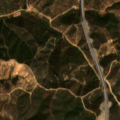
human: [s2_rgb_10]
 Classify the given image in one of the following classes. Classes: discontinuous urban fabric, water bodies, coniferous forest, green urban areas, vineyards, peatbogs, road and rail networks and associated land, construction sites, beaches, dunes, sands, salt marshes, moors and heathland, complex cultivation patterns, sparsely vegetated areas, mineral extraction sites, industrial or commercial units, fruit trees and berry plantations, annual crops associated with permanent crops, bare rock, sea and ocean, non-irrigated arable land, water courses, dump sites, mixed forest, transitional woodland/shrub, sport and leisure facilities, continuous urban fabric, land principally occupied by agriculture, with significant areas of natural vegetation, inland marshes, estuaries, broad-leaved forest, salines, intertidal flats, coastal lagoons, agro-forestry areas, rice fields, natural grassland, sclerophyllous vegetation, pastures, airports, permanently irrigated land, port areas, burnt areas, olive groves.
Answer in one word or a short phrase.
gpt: land principally occupied by agriculture, with significant areas of natural vegetation, sclerophyllous vegetation, transitional woodland/shrub